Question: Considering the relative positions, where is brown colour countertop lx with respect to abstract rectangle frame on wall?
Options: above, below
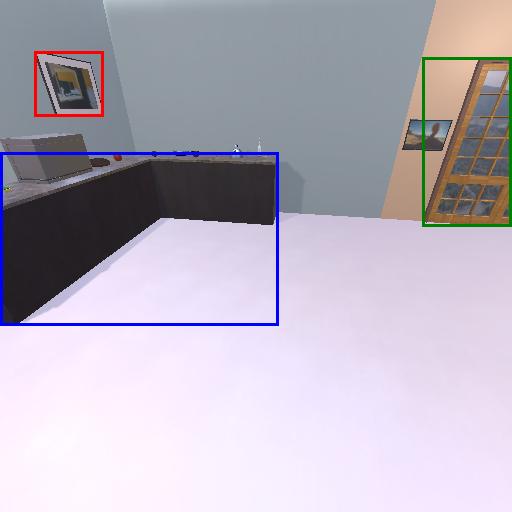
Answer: above